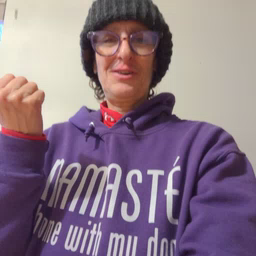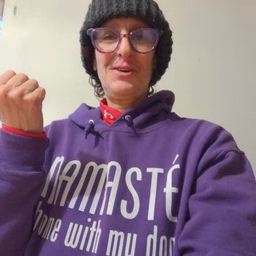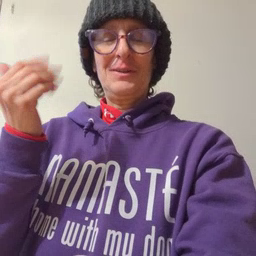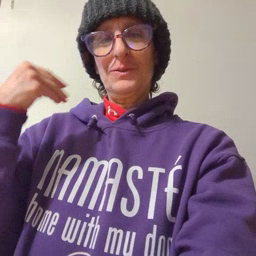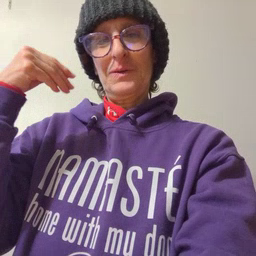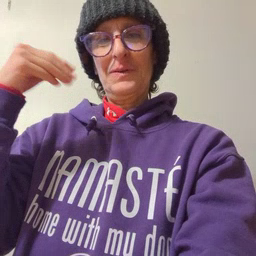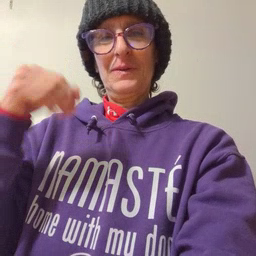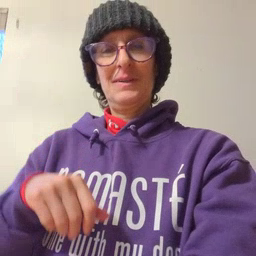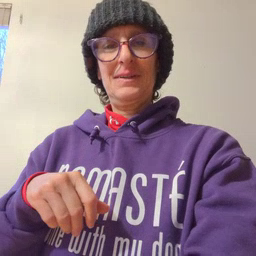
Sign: store